Question: I am doing web development in Yii framework and PHP. I am writing a login page. On this page, there are two forms. I used the 'attributeLabels()' function to set the labels for these two forms. One is User Name. One is Password. We can call this kind of labels as hints or placeholder text.
After I logged in my system on safari and clicked the button of "saving password", then the system stored my user name and password. The hint and the saved password overlapped when I came to the login page again.

I have no idea how to fix this bug. I searched the Internet but did not find any useful suggestions.
Thank you in advance.
'''
public function attributeLabels()
{
return array(
'userName' => 'Player/User Name',
'password' => 'Password',
);
}
'''
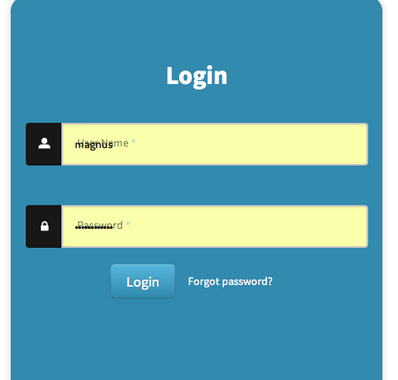
Answer: I am not familiar with this particular framework, but it sounds like you mean the placeholder text that displays in the password field, and the saved password dots or stars that appear when your browser inputs the password for you are overlapping.
This will happen when you are using javascript to place and remove the placeholder text, usually done for browser compatibility with the standard placeholder attribute. it is probably being triggered on focus or key press in that field, but since the browser doesn't trigger those events when its placing your password in the field it does not remove the placeholder text.
Changing this to a trigger that repeatedly checks that there is something in the value attribute, or something like that will make sure that it will remove that text when there is a value to the field.